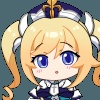
Label: anime